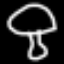
Label: mushroom